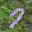
Label: 7